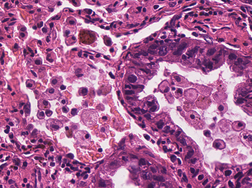
Tumor epithelial tissue: yes
Tumor-associated stroma tissue: yes
Normal tissue: no